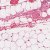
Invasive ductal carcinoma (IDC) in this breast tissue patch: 0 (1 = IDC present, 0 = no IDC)